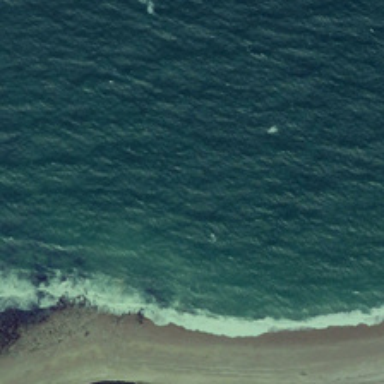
White waves are between yellow beach and green ocean .